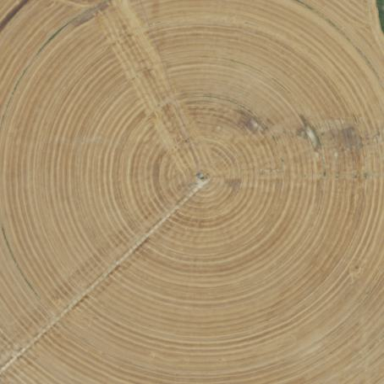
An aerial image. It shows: Farmland with pivot irrigation system.